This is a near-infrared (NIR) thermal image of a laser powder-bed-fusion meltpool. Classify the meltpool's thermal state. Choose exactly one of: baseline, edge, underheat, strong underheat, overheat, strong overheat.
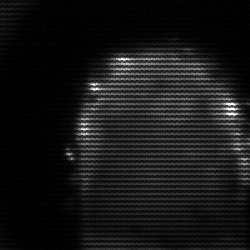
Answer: baseline